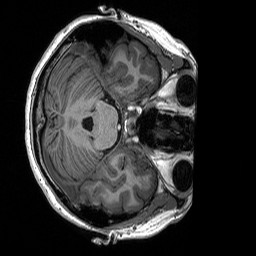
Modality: T1w
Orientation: axial
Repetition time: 8 s
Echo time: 0.066 s